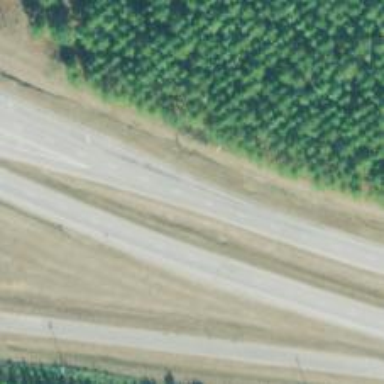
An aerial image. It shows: Primary highway.